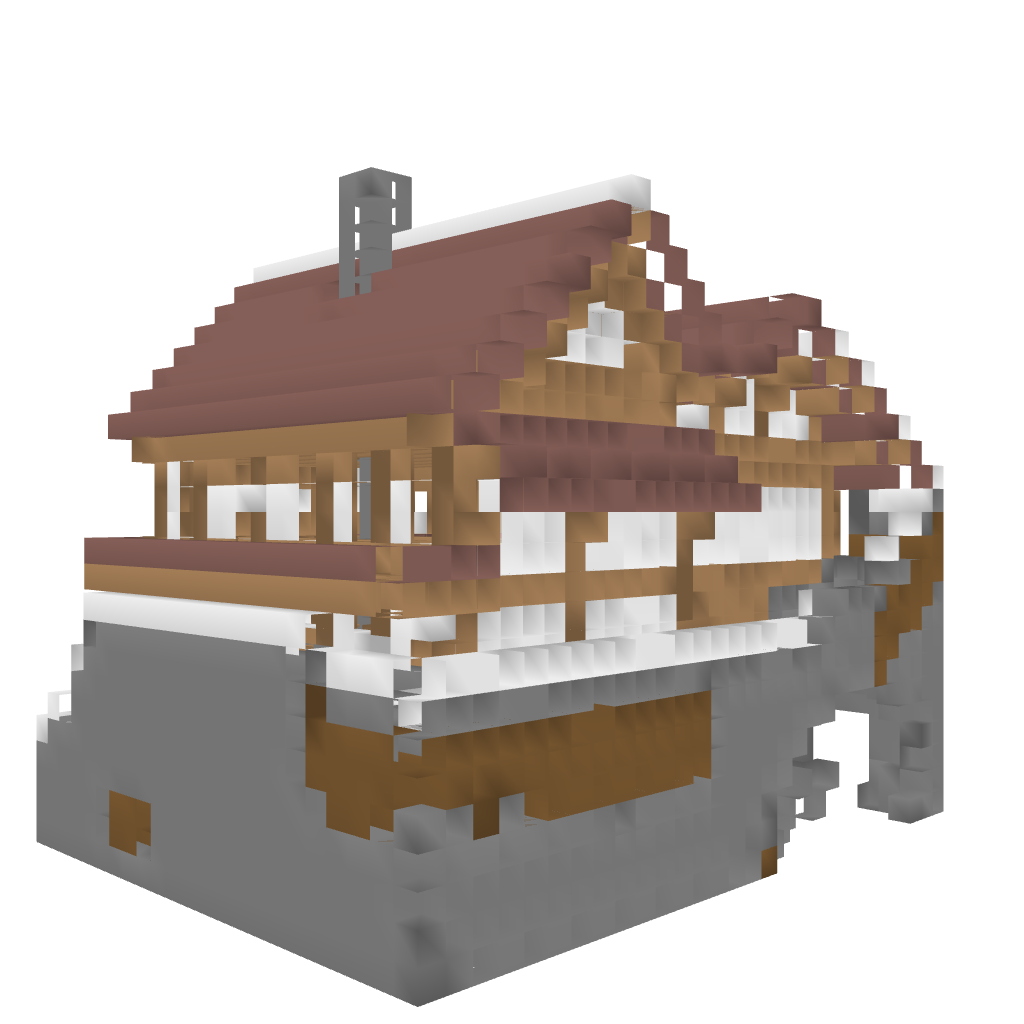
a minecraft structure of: Mountain chalet bad low quality